Field crop: maize
Growth stage: 2
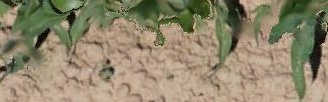
Species: maize